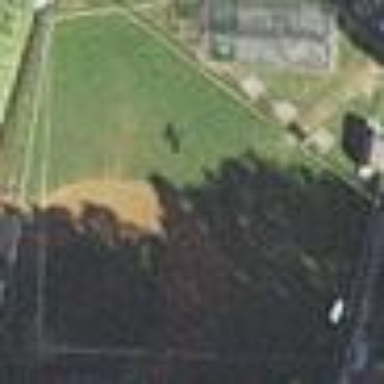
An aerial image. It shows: Baseball pitch for leisure and sports activities.